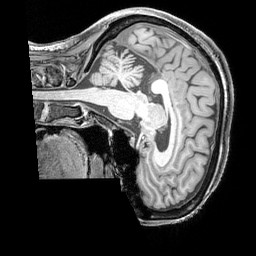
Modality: T1w
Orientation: sagittal
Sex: female
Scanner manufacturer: siemens
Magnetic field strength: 3 T
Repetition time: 2.3 s
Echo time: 0.00226 s